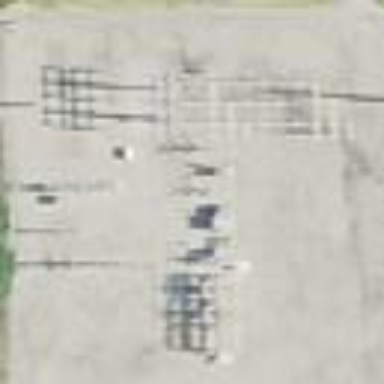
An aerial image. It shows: Power substation.